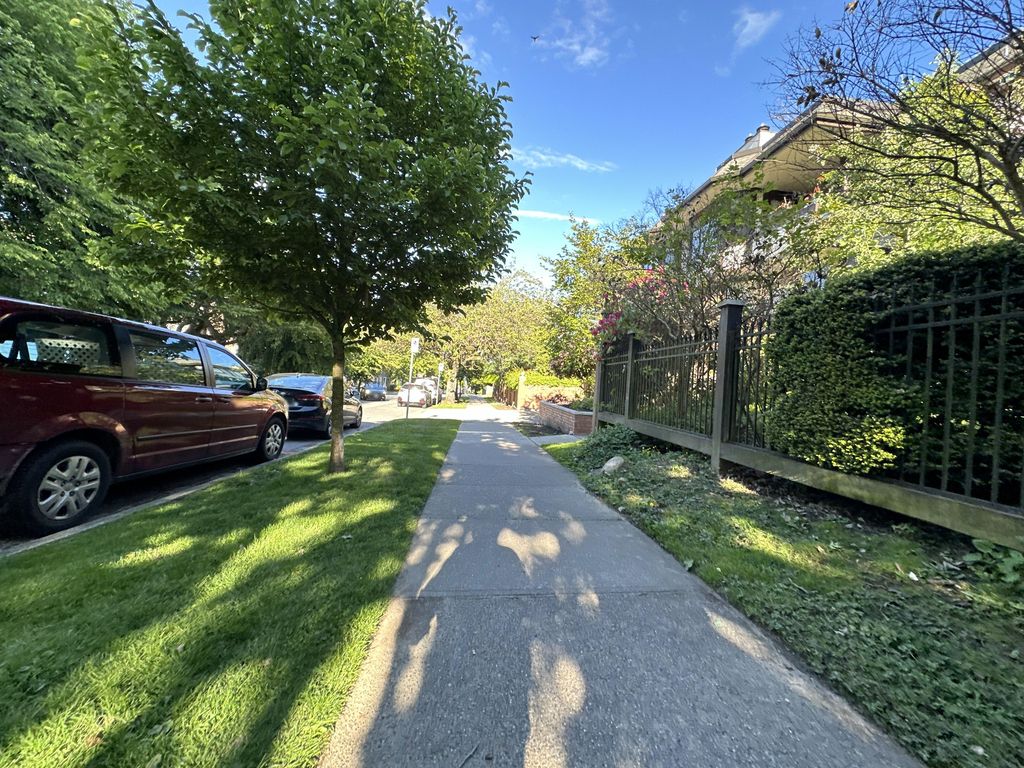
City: vancouver